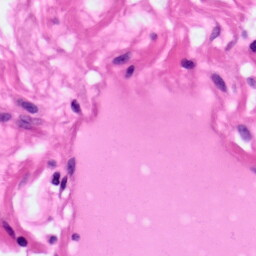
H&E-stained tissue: Pancreatic